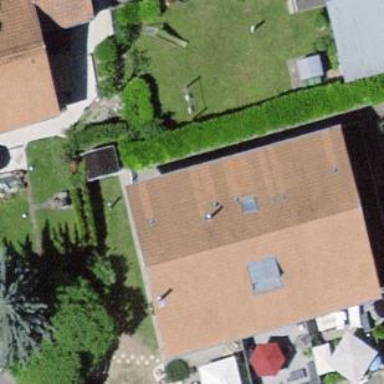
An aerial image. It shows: Residential building.